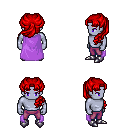
a pixel art fantasy rpg character, male body template, dark elf, purple skin, lavender cape, magenta pants, red princess hairstyle, metal boots, four views (front, back, left, right), 2x2 character sprite sheet, small pixel art, hard edges, no anti-aliasing